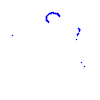
Particle: proton